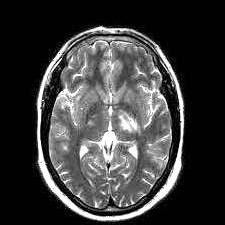
Label: notumor